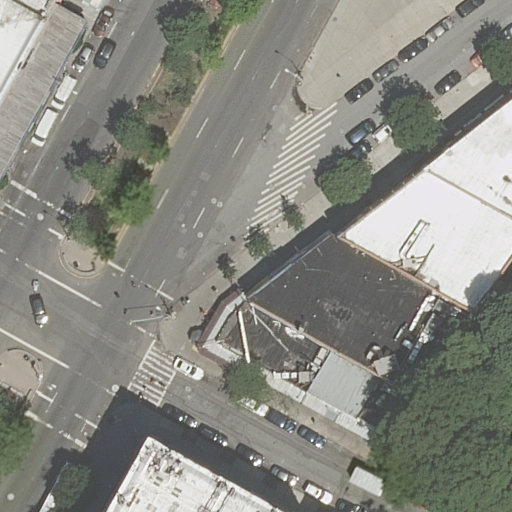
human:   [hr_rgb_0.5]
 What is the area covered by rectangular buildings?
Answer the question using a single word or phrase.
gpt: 2195m2

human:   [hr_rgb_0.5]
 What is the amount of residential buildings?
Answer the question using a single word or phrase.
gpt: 6

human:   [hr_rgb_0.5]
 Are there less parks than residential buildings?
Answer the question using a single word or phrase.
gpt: yes

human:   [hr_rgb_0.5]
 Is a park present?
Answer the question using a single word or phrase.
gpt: yes

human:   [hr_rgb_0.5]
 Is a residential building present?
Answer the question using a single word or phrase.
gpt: yes

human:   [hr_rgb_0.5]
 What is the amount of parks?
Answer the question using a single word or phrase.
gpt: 1

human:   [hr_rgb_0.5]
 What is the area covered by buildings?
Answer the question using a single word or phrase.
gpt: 2195m2

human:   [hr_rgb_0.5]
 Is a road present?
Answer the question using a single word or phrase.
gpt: yes

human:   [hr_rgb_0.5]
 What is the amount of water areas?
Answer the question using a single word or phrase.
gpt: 0

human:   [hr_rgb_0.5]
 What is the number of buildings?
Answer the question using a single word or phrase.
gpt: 6

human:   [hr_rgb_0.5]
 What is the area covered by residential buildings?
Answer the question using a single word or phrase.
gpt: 2195m2

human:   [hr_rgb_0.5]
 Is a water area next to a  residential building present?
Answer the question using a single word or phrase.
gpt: no

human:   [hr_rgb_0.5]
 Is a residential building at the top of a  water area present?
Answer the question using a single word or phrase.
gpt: no

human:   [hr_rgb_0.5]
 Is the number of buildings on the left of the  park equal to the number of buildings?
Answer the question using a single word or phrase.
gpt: no

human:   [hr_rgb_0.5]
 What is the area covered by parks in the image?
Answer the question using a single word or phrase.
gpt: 117m2

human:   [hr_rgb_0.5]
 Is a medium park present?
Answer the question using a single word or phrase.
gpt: yes

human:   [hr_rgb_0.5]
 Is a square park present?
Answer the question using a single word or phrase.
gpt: no

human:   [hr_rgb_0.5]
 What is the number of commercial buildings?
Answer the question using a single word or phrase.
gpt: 0

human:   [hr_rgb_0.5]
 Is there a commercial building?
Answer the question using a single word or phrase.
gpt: no

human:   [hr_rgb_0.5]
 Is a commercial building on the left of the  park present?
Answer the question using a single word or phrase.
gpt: no

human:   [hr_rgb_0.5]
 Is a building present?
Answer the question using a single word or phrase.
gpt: yes

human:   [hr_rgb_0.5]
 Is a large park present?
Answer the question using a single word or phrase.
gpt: no

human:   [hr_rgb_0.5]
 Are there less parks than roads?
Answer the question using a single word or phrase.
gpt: yes

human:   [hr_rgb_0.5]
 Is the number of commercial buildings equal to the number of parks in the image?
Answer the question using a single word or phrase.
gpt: no

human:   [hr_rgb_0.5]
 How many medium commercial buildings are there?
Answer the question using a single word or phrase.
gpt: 0

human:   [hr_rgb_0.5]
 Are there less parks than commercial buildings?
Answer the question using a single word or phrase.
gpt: no

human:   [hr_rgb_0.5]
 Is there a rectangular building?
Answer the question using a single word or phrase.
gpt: yes

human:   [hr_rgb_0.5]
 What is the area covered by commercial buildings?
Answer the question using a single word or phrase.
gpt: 0m2

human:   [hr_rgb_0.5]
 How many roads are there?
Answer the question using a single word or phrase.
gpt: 6

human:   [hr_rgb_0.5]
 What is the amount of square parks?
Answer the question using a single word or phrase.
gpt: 0

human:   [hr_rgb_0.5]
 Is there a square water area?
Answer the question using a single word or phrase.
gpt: no

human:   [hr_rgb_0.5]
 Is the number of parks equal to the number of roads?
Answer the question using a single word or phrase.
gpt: no

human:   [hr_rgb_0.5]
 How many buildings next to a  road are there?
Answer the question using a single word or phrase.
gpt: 6

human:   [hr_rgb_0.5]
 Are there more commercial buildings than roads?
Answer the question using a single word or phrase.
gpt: no

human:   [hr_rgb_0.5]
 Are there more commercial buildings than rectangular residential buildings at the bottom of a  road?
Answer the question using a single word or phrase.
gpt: no

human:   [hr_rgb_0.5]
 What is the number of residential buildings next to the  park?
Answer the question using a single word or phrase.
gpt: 6

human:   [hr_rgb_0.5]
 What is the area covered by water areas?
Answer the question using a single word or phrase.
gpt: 0m2

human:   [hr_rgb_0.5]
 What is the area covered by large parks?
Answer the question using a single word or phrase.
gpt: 0m2

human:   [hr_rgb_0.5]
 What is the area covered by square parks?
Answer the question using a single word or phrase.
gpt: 0m2

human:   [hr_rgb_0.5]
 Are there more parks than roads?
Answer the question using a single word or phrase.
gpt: no

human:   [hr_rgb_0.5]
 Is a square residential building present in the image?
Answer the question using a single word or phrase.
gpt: no

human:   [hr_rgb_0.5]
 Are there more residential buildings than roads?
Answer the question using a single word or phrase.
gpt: no

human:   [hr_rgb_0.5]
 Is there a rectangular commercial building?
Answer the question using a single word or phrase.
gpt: no

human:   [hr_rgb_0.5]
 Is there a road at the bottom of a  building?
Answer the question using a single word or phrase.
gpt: yes

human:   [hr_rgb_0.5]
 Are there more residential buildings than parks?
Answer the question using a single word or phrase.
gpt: yes

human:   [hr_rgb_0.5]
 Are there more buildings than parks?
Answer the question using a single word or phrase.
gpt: yes

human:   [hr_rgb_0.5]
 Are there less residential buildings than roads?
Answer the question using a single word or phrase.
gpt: no

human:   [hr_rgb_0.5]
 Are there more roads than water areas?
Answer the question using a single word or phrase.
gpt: yes

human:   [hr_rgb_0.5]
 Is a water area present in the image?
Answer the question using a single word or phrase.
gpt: no

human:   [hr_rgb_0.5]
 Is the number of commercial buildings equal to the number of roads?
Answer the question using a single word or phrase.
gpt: no

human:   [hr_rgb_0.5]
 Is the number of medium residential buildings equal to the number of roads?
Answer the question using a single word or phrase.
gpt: no

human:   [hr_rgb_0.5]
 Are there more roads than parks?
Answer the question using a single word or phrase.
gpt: yes

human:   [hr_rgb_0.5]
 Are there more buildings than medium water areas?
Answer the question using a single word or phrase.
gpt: yes

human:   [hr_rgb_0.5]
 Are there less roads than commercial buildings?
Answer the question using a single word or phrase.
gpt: no

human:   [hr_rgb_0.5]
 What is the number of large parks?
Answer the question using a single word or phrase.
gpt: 0

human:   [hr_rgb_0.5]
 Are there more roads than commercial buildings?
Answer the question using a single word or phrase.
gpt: yes

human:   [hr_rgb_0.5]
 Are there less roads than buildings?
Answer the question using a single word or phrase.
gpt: no

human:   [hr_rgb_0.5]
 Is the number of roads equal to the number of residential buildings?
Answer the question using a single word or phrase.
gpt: yes

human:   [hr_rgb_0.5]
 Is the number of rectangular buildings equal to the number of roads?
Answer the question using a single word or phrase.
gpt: yes

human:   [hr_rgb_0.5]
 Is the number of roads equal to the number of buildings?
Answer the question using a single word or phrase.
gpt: yes

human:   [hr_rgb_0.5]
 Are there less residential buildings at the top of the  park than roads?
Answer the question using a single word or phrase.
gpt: yes

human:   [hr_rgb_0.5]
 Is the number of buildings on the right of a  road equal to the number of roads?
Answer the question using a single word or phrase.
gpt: no

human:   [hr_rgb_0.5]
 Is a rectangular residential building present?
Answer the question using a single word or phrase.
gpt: yes

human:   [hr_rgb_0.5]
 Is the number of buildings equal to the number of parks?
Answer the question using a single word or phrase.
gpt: no